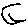
Label: moon